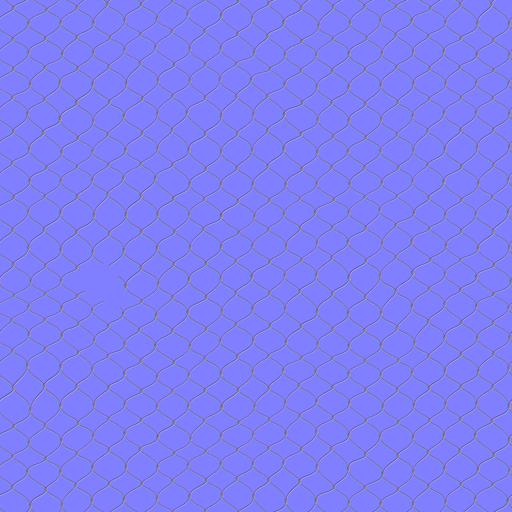
fence mesh wire wiremesh